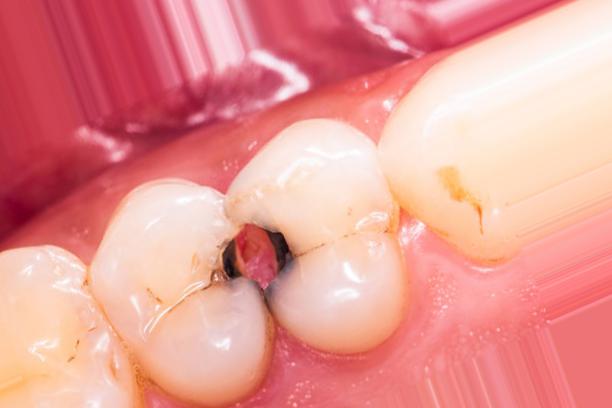
Condition: Caries